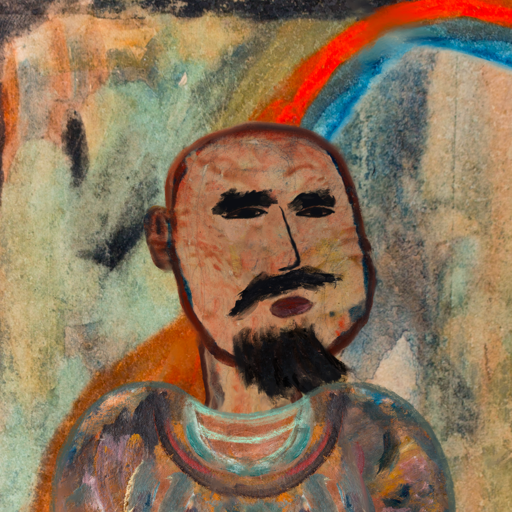
Background: Childish, Head And Neck Side: Orphan, Face Side: Mosgoul, Bust: Boggyland, Hair Side: Blank, Head Accessory: Blank, Second Necklace: Blank, Necklace: Blank, Baby: Blank